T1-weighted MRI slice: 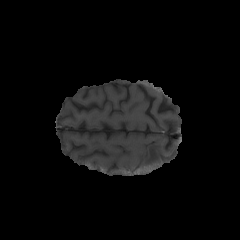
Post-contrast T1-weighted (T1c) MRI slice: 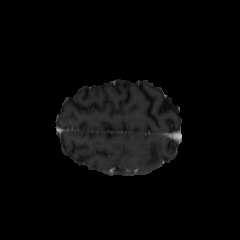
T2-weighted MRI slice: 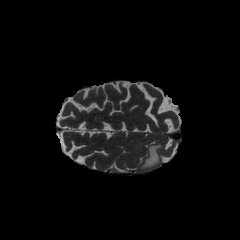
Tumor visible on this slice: yes